Field crop: tomato
Growth stage: 1
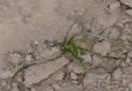
Species: cyperus